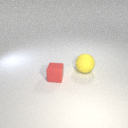
large yellow rubber sphere behind small red rubber cube